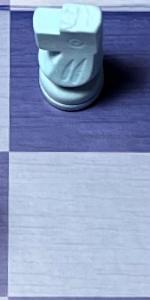
Label: Empty